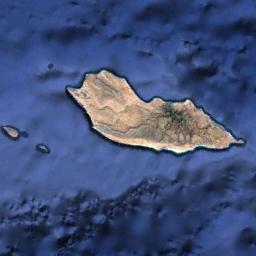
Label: island